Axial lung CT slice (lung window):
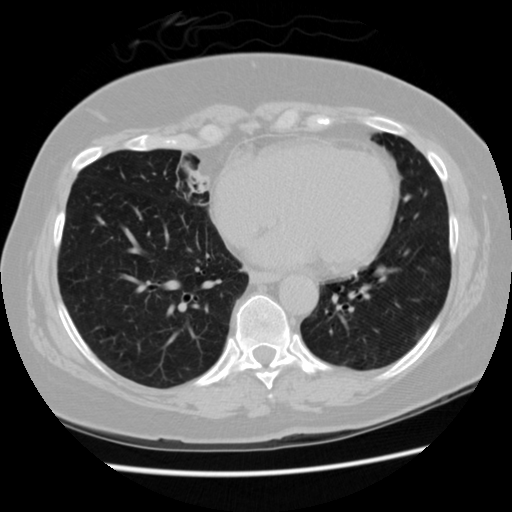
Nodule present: no